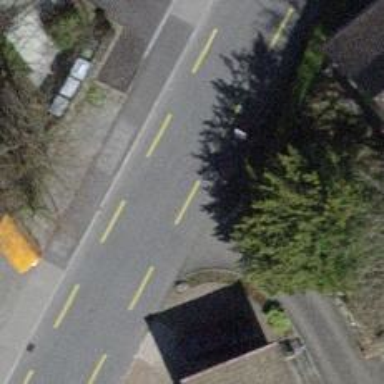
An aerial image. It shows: Residential road with cycling lane.